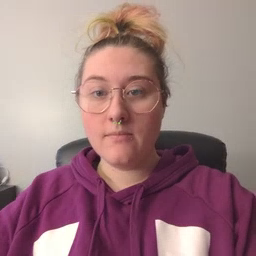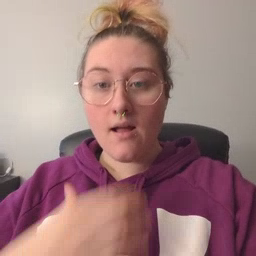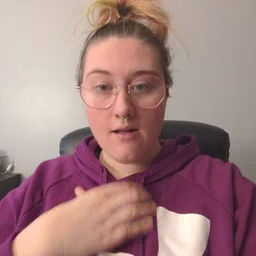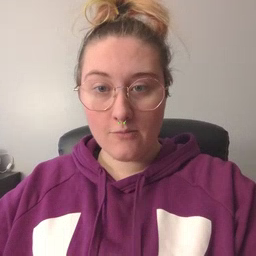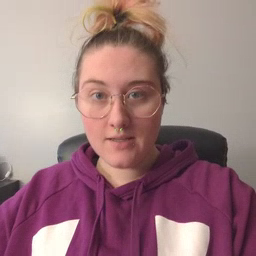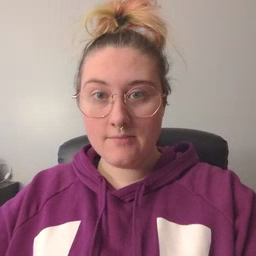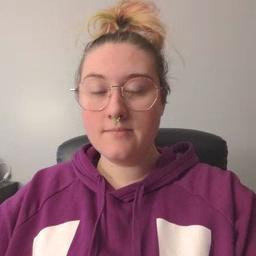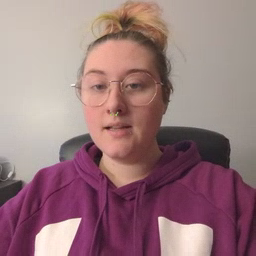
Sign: hungry